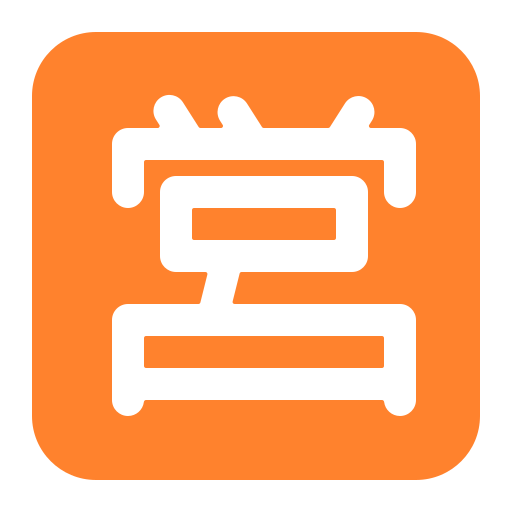
japanese open for business button flat